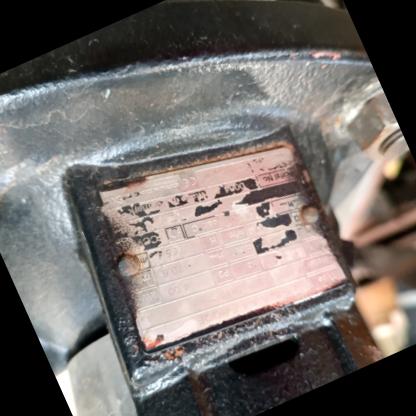
Klasa: tabliczka-znamionowa